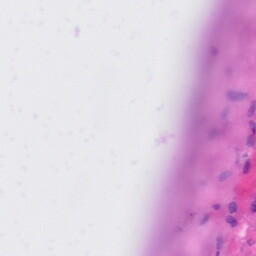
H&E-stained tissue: Liver